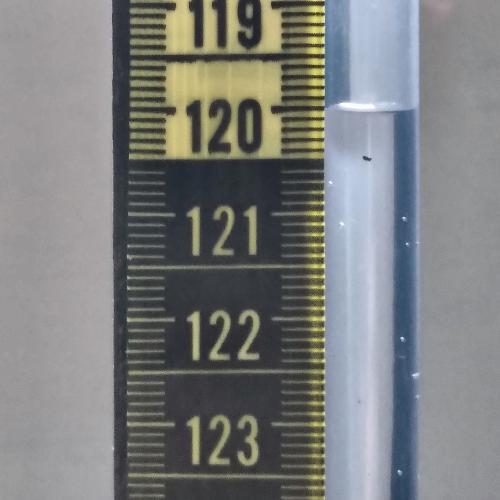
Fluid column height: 120.0 cm